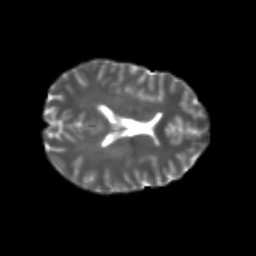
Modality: T2w
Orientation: axial
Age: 24
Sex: female
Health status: healthy
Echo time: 0.074 s